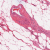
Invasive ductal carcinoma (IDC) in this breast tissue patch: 1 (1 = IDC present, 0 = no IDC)